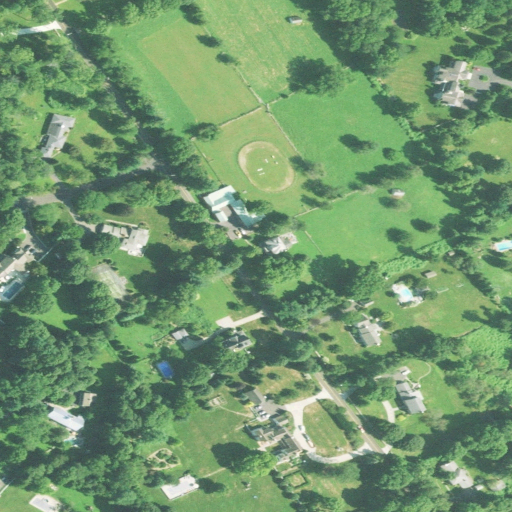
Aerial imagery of mountain in Connecticut named Merwins Hill containing open development, low intensity development, mixed forest, medium intensity development, deciduous forest, and high intensity development